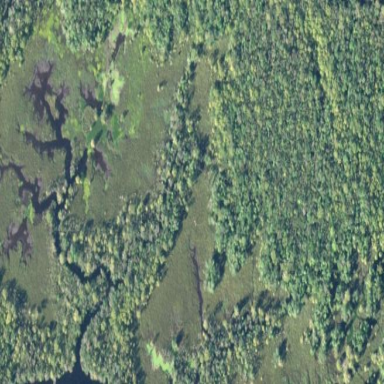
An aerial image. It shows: Marshy wetland area.